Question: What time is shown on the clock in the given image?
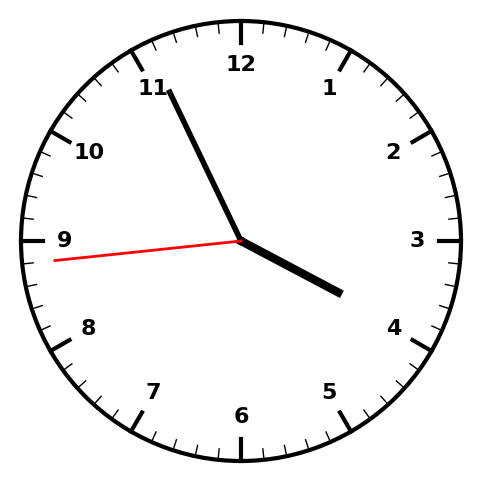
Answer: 03:55:44